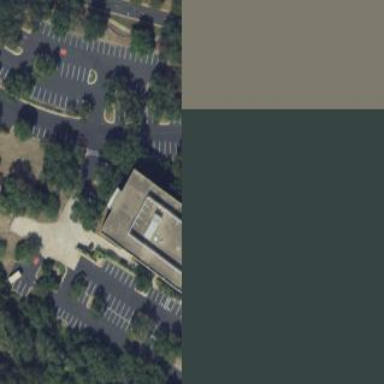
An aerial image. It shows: Office building.